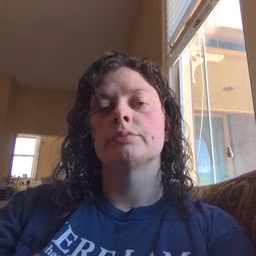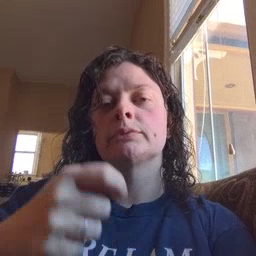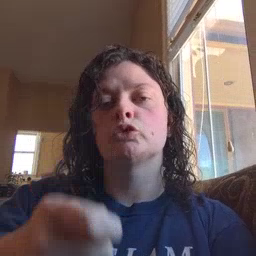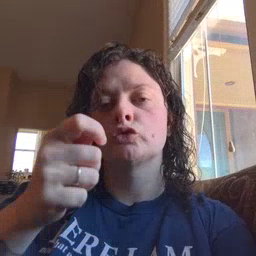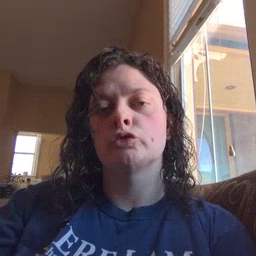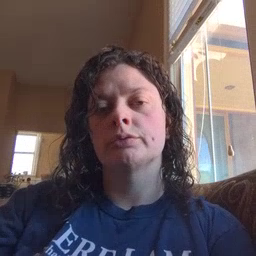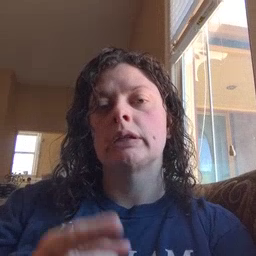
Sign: zipper